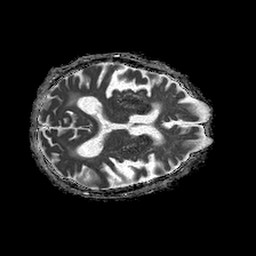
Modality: ADC
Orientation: axial
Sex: female
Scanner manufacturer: philips
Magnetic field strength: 1.5 T
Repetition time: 4.6 s
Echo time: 0.08528 s